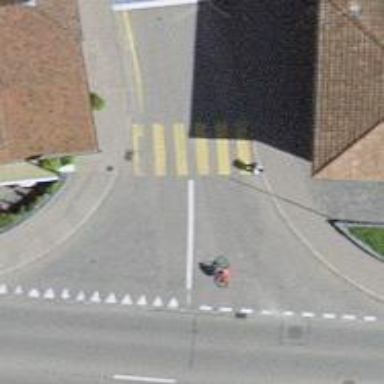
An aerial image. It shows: Zebra crossing on the road.